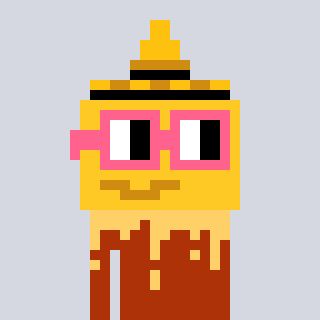
a pixel art character with square pink glasses, a mustard-shaped head and a hotbrown-colored body on a cool background